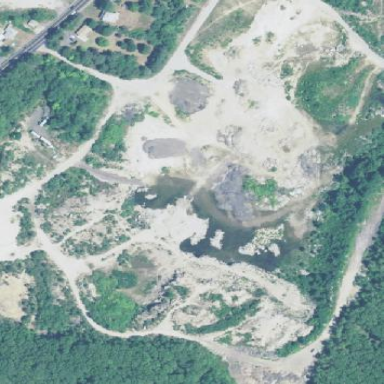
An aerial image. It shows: Quarry area.